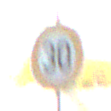
Verkehrszeichen: Geschwindigkeit30
Umgebung: Outdoor, Urban
Tageszeit: SunriseSunset
Wetter: PartlyCloudy
Licht: Natural
Jahreszeit: NotSpecified
Kontrast: MediumContrast